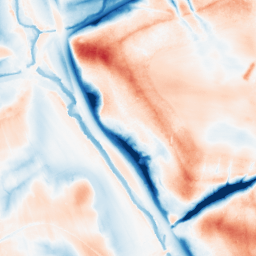
Category: edge_preserving
Decomposition family: guided
Decomposition parameters: radius: 16
eps: 1
Upsampling method: bspline
Upsampling parameters: scale: 8
Upsampling scale: 8